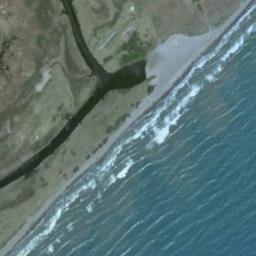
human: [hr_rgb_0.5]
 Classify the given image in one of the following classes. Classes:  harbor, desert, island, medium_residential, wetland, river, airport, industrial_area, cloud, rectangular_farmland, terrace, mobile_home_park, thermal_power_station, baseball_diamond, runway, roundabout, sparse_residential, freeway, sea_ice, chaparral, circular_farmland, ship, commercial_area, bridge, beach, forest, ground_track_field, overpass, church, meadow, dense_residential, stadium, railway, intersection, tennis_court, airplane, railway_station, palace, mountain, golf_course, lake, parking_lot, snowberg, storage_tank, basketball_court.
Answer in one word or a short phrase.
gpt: beach